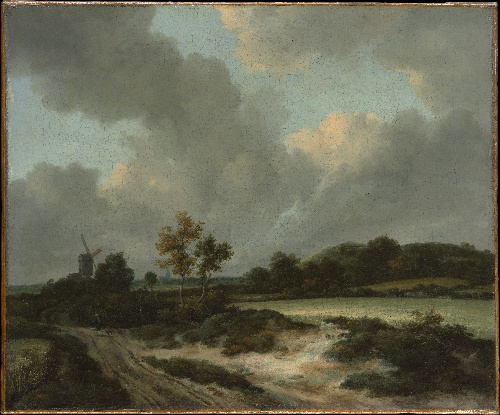
Title: Grainfields
Artist: Jacob van Ruisdael
Artist bio: Dutch, Haarlem 1628/29–1682 Amsterdam
Date: mid- or late 1660s
Object type: Painting
Classification: Paintings
Medium: Oil on canvas
Dimensions: 18 1/2 x 22 1/2 in. (47 x 57.2 cm)
Department: European Paintings
Credit line: The Friedsam Collection, Bequest of Michael Friedsam, 1931
Accession year: 1932
Repository: Metropolitan Museum of Art, New York, NY
Tags: Windmills|Landscapes